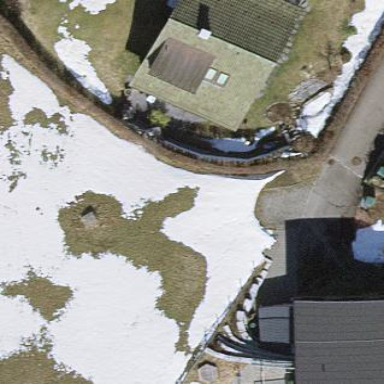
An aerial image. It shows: Simple house.